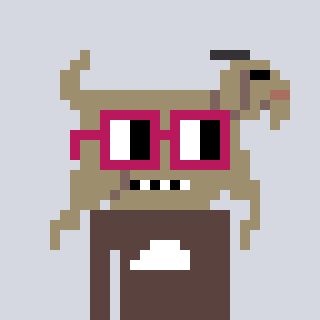
a pixel art character with square dark red glasses, a goat-shaped head and a darkbrown-colored body on a cool background